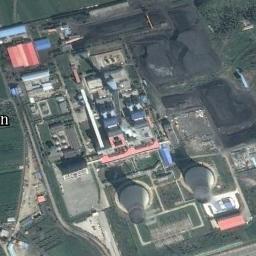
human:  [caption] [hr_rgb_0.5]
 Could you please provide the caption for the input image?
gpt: The thermal power station is on the grass next to some buildings with white mist above .

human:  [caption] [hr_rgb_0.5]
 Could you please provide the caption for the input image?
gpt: There are many buildings next to the thermal power station .

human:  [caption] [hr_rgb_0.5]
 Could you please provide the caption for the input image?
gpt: There are seven thermal power stations here, two of which are thinner and taller than others .

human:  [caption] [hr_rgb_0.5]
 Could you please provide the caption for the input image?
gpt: In the thermal power plant there are workshops and machinery, two cooling towers emit steam, and there is a coal yard next to them .

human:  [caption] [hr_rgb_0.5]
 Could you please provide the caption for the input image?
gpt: There are many buildings and some green lawns on the thermal power station .